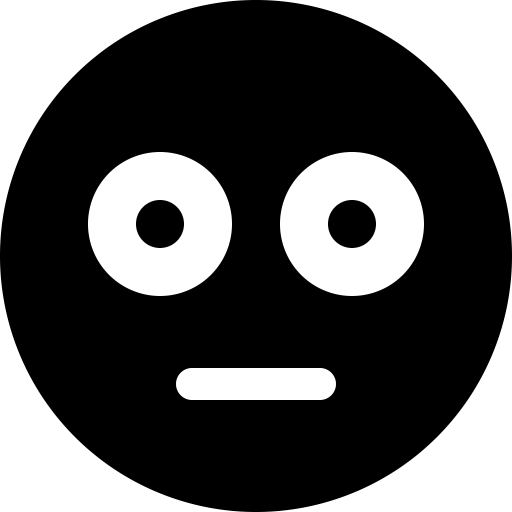
Tags: icon, FontAwesome, fa-icon, solid, face, flushed